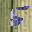
Label: 5